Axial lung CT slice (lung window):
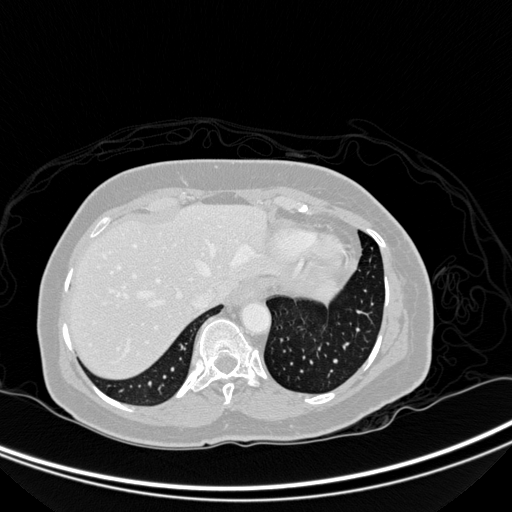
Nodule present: no